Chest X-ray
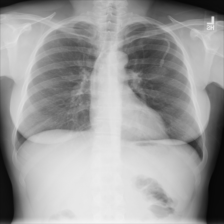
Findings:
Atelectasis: negative
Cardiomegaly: negative
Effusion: negative
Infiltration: negative
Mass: negative
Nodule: negative
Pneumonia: negative
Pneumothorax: negative
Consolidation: negative
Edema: negative
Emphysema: negative
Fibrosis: negative
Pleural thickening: negative
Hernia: negative